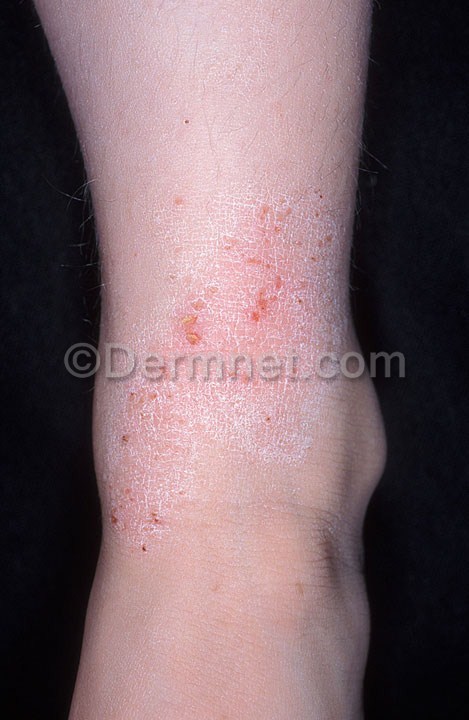
Disease: Atopic Dermatitis Photos